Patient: sex F, age 66
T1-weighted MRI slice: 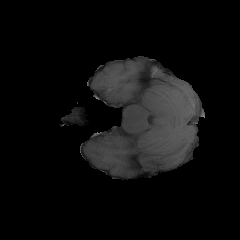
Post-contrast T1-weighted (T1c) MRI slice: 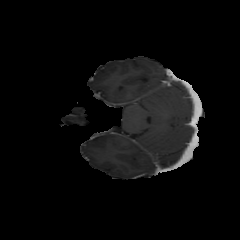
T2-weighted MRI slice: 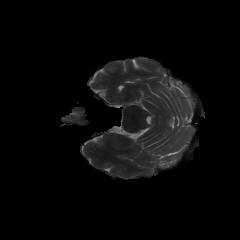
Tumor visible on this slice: no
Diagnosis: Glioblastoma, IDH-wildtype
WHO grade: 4